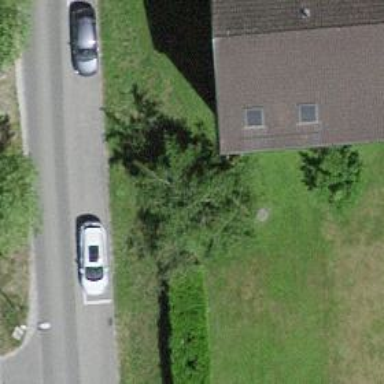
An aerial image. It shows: Hedge acting as barrier.